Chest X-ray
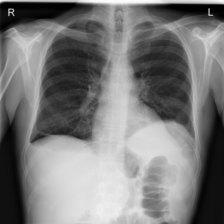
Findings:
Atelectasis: positive
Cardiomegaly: negative
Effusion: positive
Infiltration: negative
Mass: negative
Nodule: negative
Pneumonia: negative
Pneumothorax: negative
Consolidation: negative
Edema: negative
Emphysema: negative
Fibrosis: negative
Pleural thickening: negative
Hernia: negative